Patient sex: F
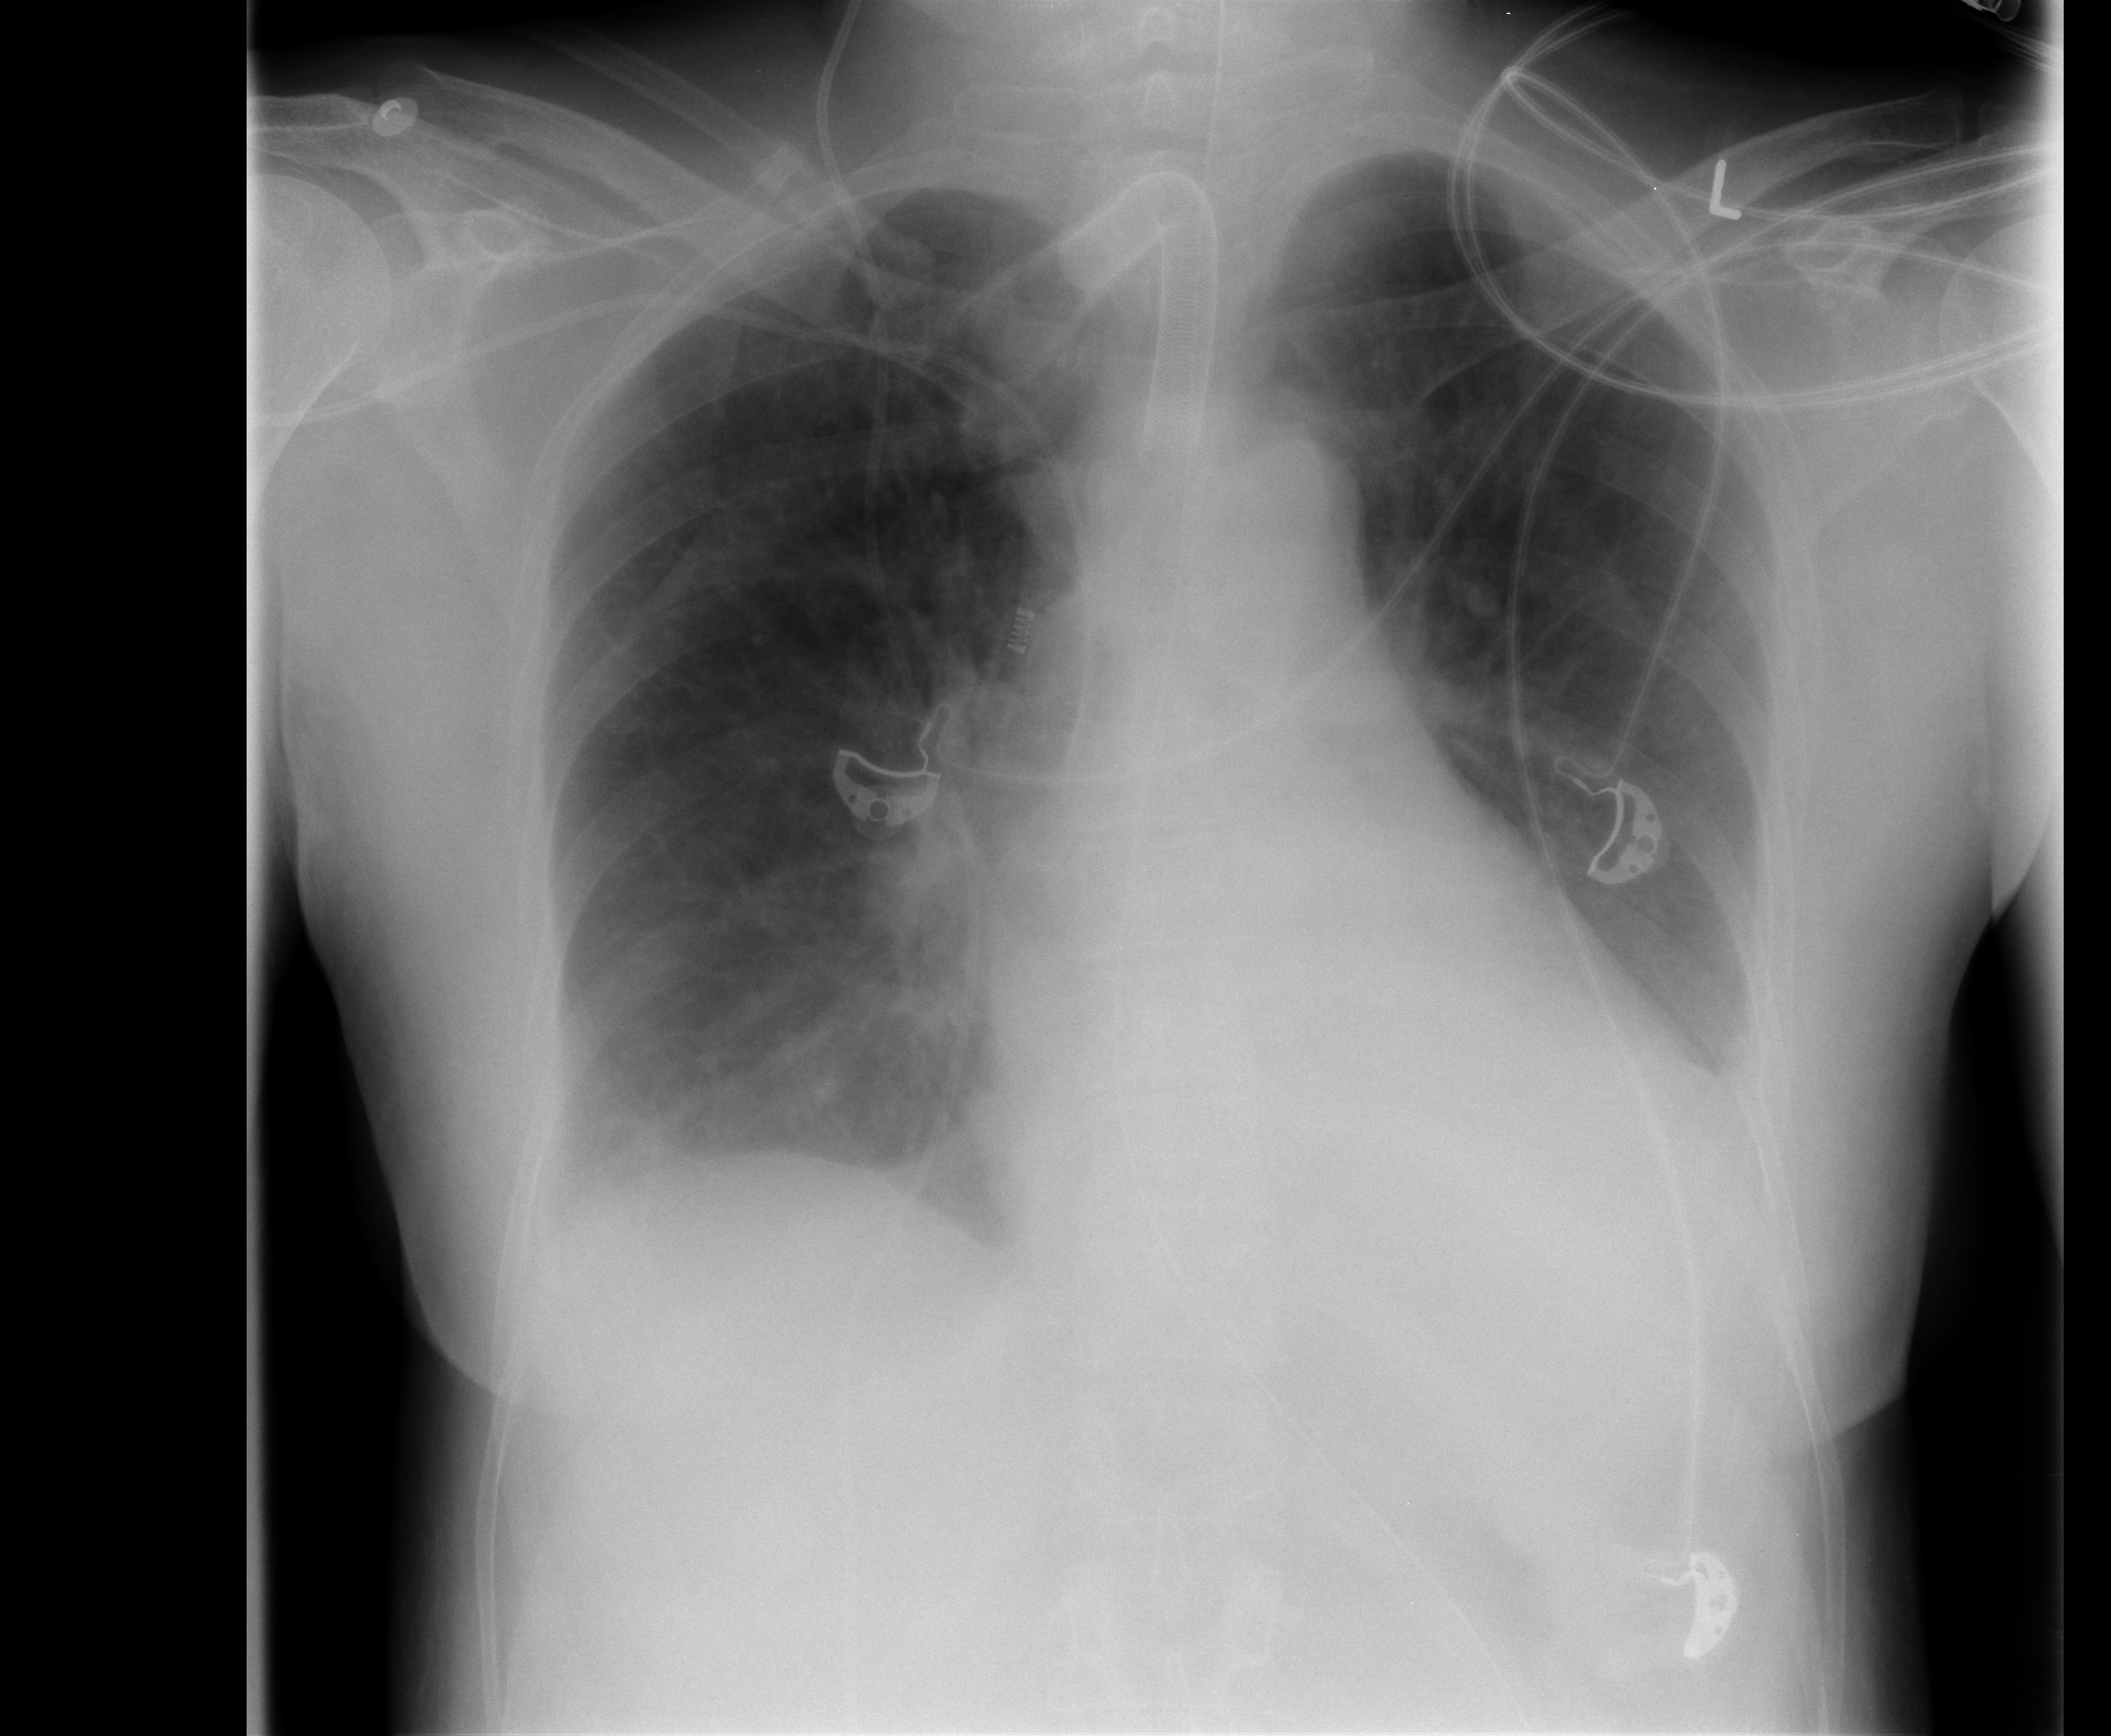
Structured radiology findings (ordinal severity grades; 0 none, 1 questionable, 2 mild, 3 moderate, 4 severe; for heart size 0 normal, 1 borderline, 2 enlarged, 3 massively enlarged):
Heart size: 2
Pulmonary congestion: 1
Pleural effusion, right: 1
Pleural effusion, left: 1
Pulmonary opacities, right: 0
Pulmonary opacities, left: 0
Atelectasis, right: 1
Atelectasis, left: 1